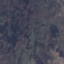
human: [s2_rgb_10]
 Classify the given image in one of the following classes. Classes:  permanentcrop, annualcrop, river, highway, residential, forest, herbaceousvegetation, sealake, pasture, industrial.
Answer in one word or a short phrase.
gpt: HerbaceousVegetation